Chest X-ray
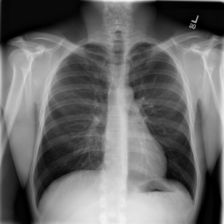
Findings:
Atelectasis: negative
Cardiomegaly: negative
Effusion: negative
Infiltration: negative
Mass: negative
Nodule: negative
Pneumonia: negative
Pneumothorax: negative
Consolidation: negative
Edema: negative
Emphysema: negative
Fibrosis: negative
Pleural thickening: negative
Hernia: negative